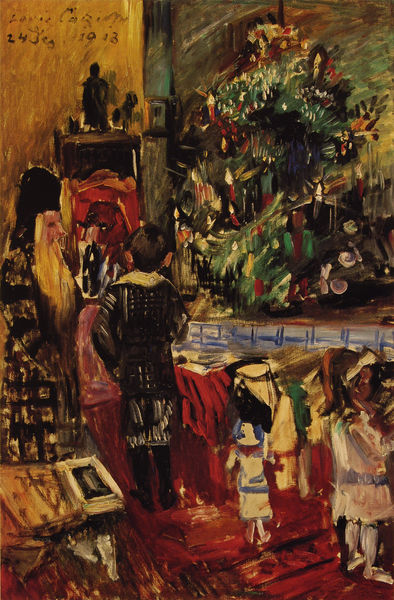
Titel: Weihnachtsbescherung
Künstler: Lovis Corinth
Standort: Linz
Institution: Neue Galerie der Stadt Linz
Schlagwörter: baum, blau, gemälde, mann, weiß, gelb, grün, menschen, mädchen, ocker, blumen, bunt, fenster, hut, kleid, kleider, licht, raum, schmuck, schwarz, stuhl, zimmer, rot, karo, malerei, tanz, teppich, bart, wand, bibel, diener, signatur, interieur, mantel, kind, kinder, russland, warm, modern, figuren, treppe, vergnügen, datum, kerze, kerzen, junge, striche, buch, kugeln, tanne, puppe, altar, wärme, tannenbaum, opa, spielzeug, weihnacht, weihnachten, bescherung, geschenke, nikolaus, weihnachtsbaum, heiligabend, weißer bart, christbaum, gabentisch, 1913, 1918, baumschmuck, weihnachtsfest, weihnachtsbaumschmuck, christbaumschmuck